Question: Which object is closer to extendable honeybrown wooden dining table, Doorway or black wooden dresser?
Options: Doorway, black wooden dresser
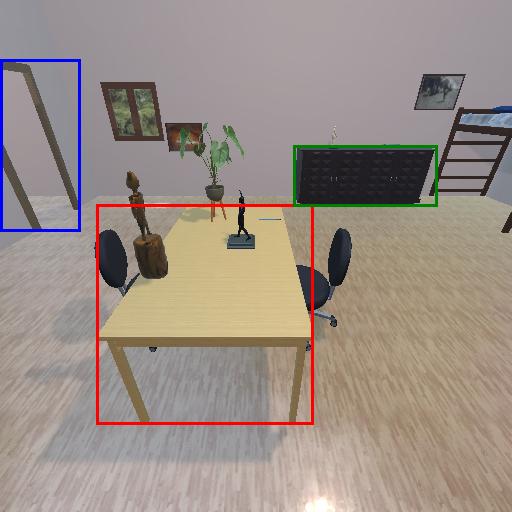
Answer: Doorway